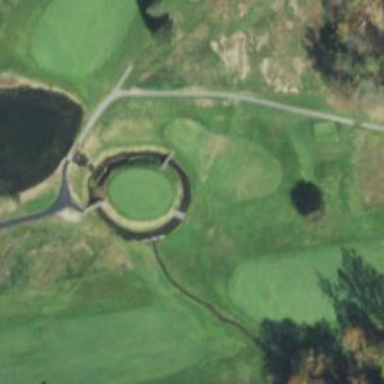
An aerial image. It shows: Pathway for golfing.